Question: I just want to give this function a test. And yet, it came with some incomprehensive errors at the <URL>, which I finally found the solution. That is: both 'objectPoints' & 'imagePoints' have to be changed to 'CV_32FC3' & 'CV_32FC2' respectively, the code works fine.
For this, the documentation of OpenCV is so erroneous which tells that all matrix representation can work
Getting over this bug, I have incorrect output:

The projected image points are irrational (of course, I've checked my input data).
Has anyone experienced with this function of OpenCV, giving correct projection?
Edit 01:
output(2,2) = -1.#QNAN000
=> can this be a clue to know the cause of error??
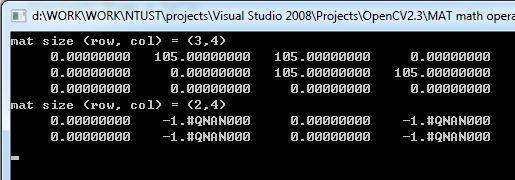
Answer: the cause is from my lack of experience working with OpenCV matrices. After 2 dyas working, testing with CvMat and Mat. I've learnt a few poitns:
- create a good matrix display function so that it will not show awkward numbers which I have found good suggestion from this post <URL>- be careful when you feed/init OpenCV matrices with your predefined data, careful with 1-channel or multi-channel matrices. Give it some trials before you know how OpenCV understands your input data- acknowledge that cvProjectPoints2 does not get single channel matrices as in/outputs
after all debugging, my output is like this:

and this is pretty closed to my real object points & image points & calibrated camera matrix